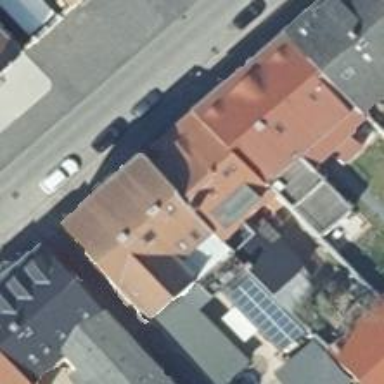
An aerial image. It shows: Café.